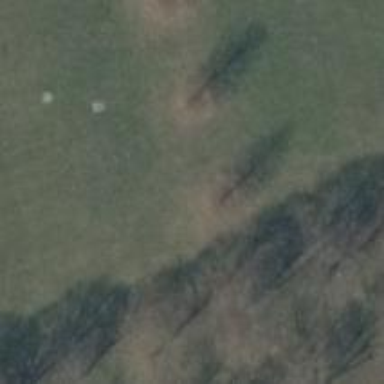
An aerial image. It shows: Row of trees in natural setting.